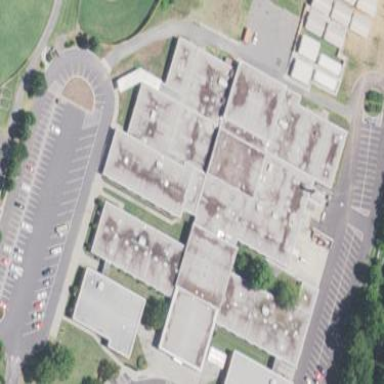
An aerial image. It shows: School building.